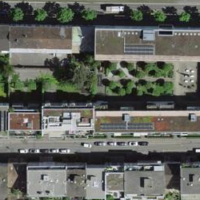
EUNIS habitat code: 54
Species observed at this site:
Cymbalaria muralis